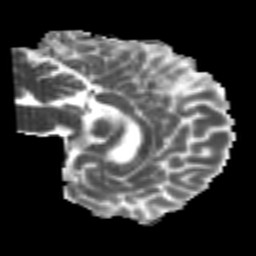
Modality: MD
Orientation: sagittal
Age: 21
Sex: male
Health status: healthy
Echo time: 0.074 s